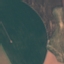
Label: AnnualCrop